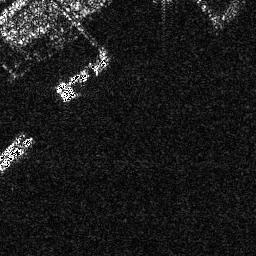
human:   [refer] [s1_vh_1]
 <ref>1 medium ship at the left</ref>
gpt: <box>[[0, 52, 12, 66, 0]]</box>